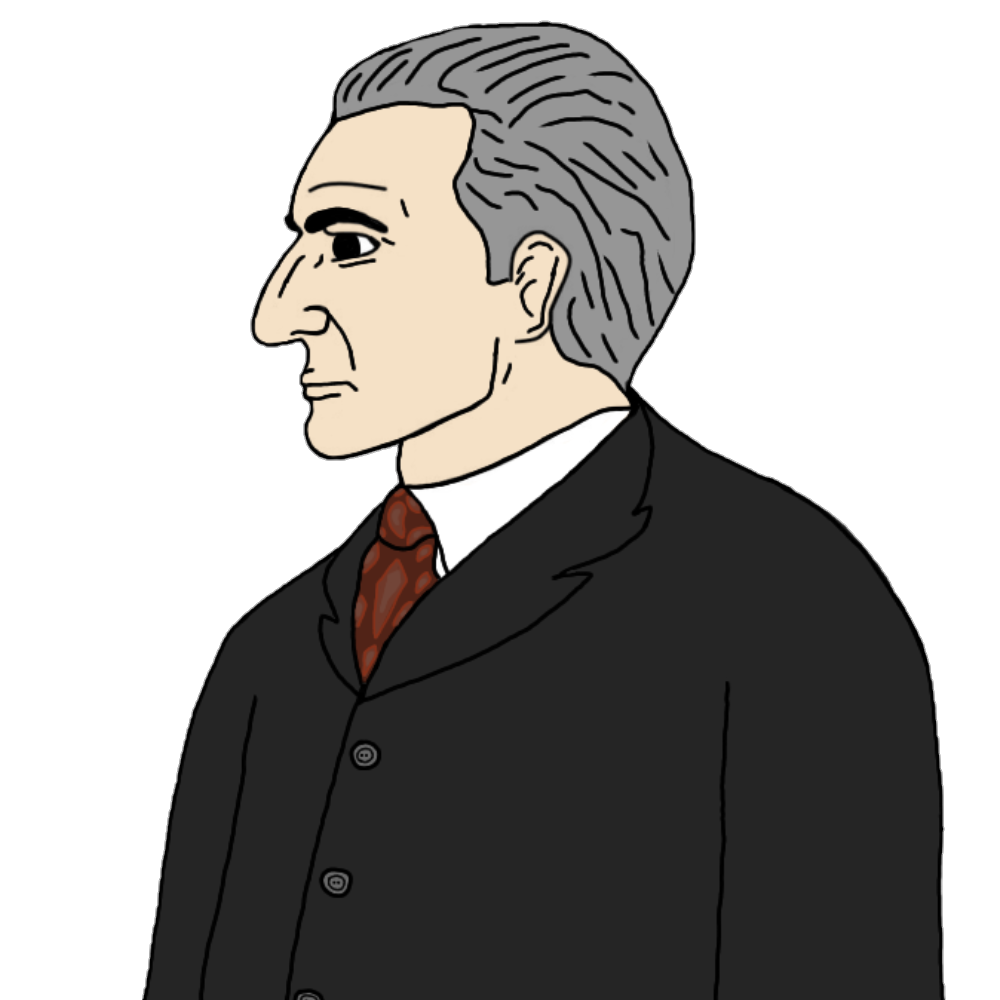
Label: 4_Yes_Chad